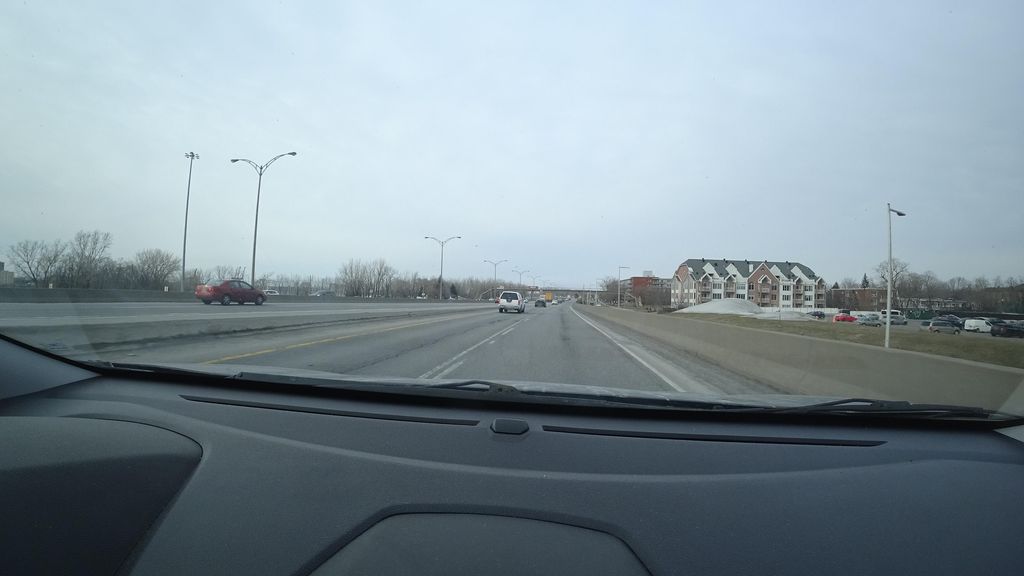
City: montreal